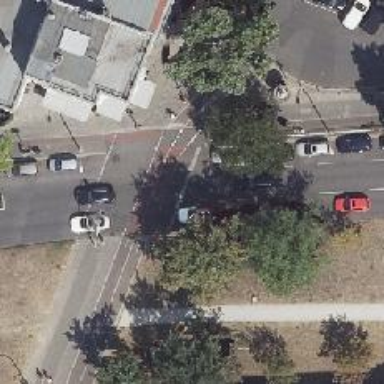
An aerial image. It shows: Road with traffic signals controlling the flow of traffic.